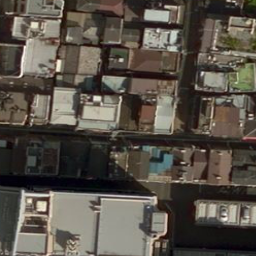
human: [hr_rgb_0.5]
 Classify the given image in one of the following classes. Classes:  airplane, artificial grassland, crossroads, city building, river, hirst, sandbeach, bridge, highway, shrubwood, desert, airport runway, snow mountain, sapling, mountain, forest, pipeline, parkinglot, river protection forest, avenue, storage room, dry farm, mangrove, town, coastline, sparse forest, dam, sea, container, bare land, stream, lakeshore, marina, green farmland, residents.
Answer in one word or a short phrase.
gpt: city building